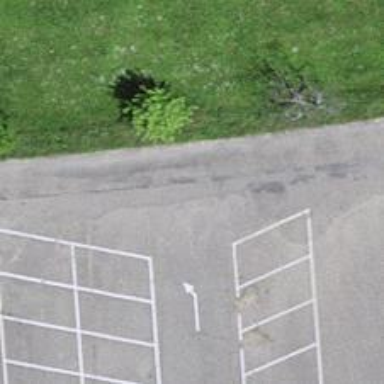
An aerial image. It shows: Road serving as parking aisle.